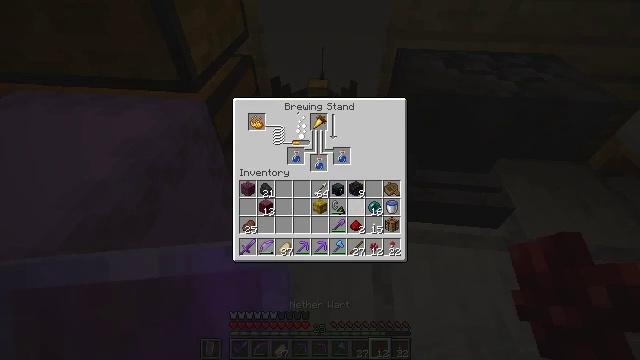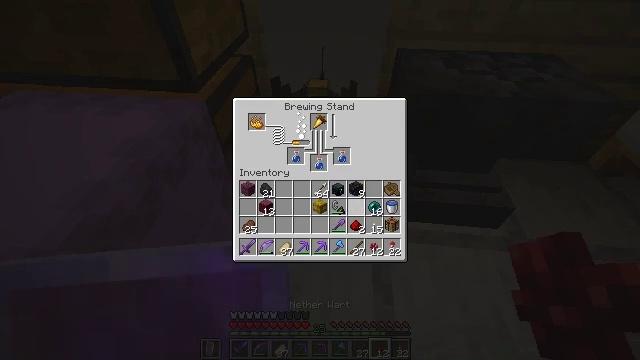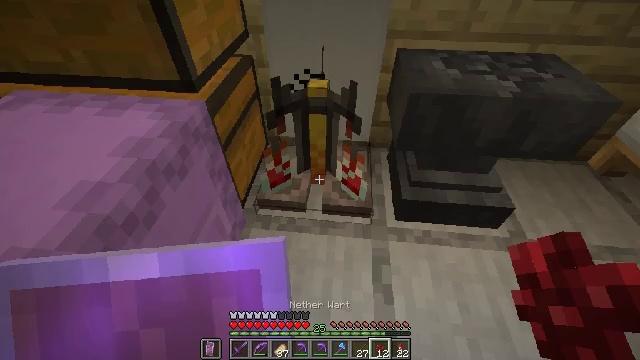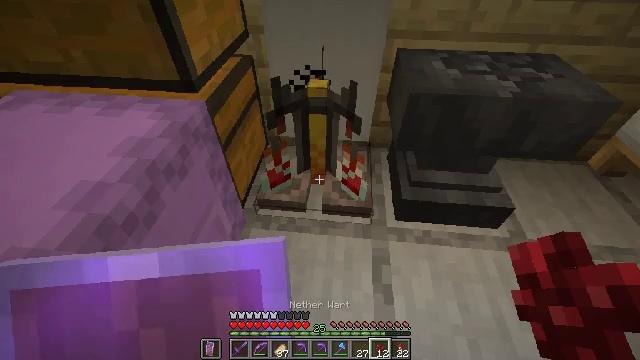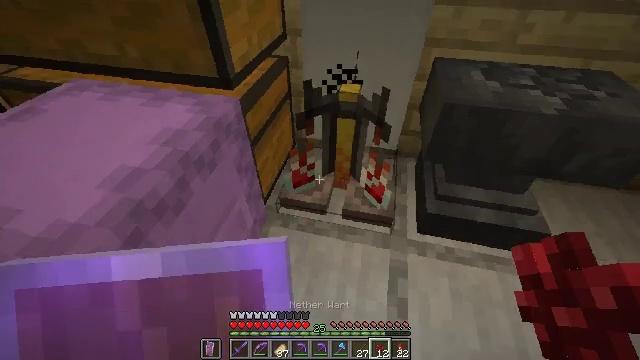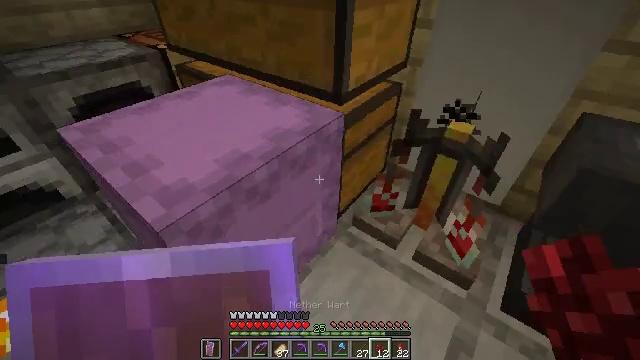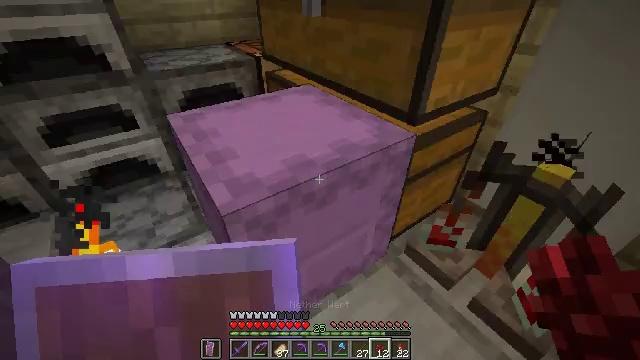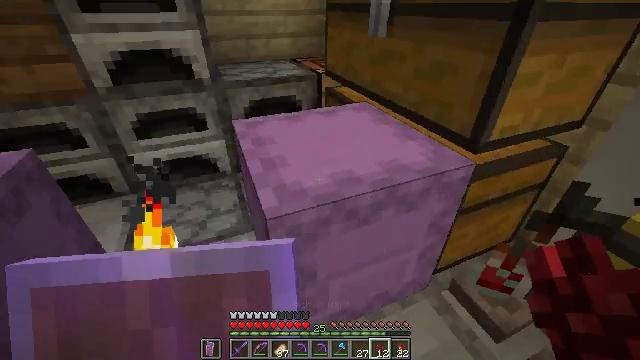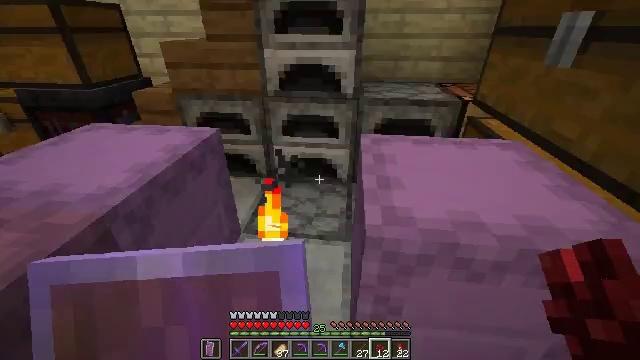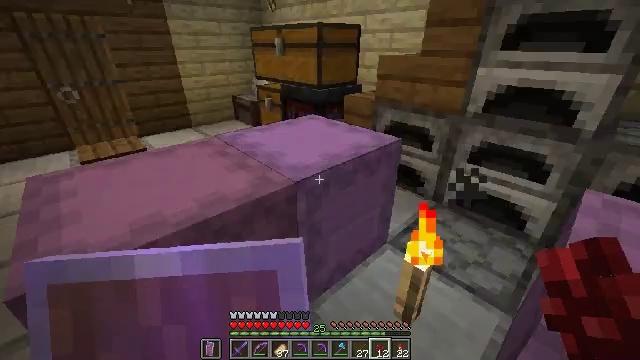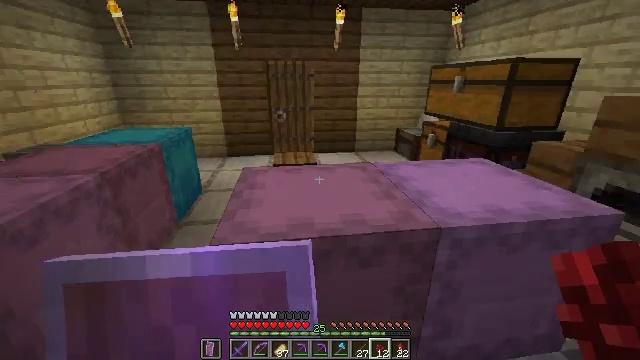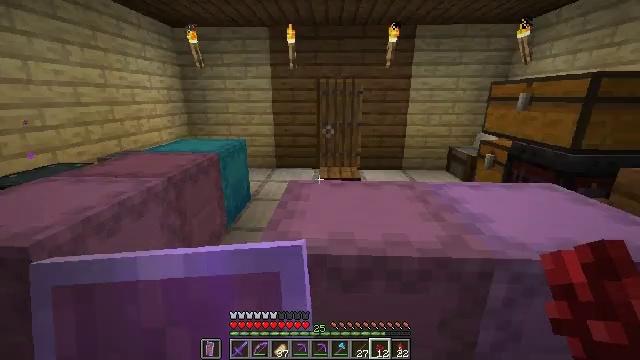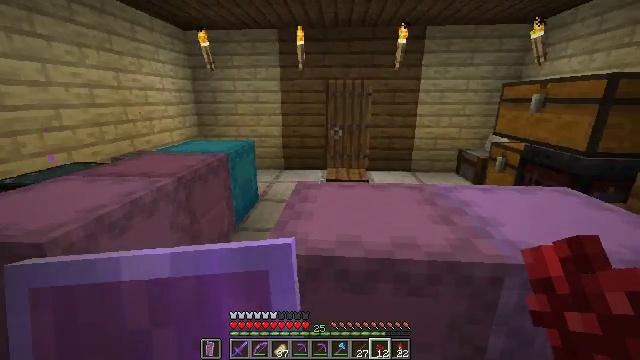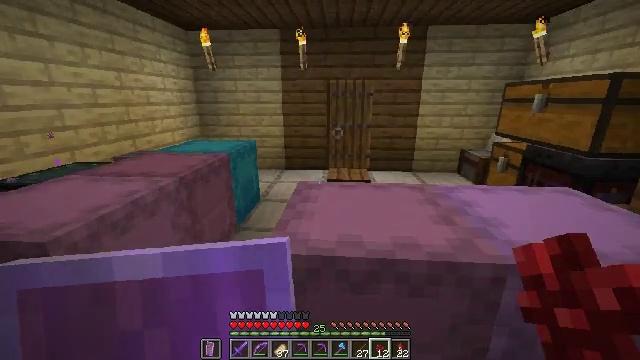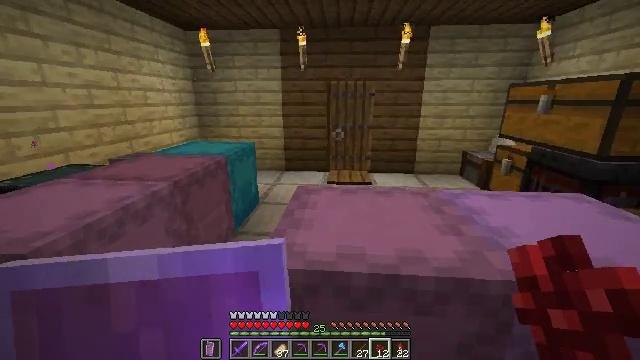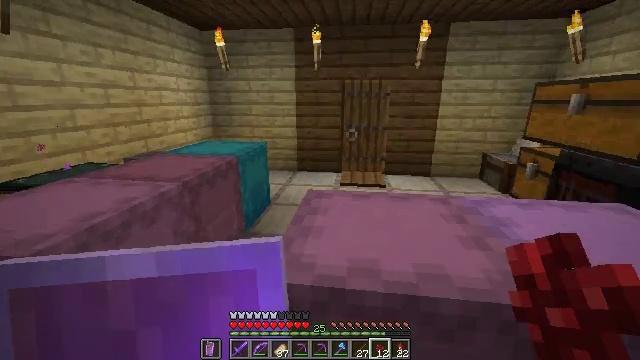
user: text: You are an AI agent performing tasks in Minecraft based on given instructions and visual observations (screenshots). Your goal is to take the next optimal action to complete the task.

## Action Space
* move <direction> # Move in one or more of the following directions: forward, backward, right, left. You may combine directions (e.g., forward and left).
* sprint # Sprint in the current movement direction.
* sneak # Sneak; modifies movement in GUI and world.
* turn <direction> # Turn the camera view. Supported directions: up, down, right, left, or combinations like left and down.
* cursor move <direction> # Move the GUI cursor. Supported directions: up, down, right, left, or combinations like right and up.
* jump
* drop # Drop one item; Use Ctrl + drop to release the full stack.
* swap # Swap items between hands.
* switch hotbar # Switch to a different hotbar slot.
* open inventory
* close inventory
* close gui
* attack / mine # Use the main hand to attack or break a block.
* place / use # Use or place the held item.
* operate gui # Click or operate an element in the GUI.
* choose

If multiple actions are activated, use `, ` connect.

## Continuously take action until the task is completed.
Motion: motion action
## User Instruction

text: Craft sugar in the crafting grid.
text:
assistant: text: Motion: no_op
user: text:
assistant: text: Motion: no_op
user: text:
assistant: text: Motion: no_op
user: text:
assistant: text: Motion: turn left
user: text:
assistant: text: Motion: turn left and up
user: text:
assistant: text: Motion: turn left and up
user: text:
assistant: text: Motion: turn left and up
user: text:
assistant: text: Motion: turn left and up
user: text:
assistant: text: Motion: turn left and up
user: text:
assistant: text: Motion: turn left and up
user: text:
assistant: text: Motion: turn left and up
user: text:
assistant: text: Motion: turn left
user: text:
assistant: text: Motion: no_op
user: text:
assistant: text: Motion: move forward
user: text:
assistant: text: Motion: move forward, turn left
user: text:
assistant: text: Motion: move forward, turn left and down
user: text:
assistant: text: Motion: move forward, turn left and down
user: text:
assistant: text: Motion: move forward
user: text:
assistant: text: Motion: move forward
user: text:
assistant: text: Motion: move forward
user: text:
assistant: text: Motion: move forward
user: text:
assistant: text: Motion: move forward
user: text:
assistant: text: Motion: move forward and move left, turn right
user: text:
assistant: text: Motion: move forward and move left, turn right
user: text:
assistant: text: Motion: move forward and move left, turn right and up
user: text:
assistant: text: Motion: move forward and move left, turn right and up
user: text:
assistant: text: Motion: move forward and move left
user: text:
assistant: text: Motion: move forward
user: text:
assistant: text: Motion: move forward
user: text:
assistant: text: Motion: move forward